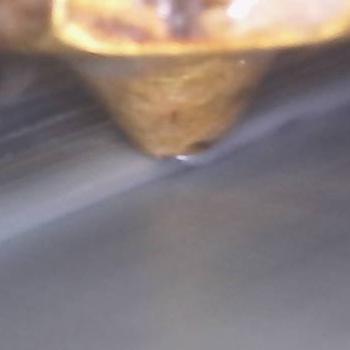
Flow rate: 283%